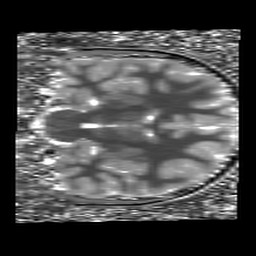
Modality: T1map
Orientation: coronal
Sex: female
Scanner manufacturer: siemens
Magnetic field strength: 3 T
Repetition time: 5 s
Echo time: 0.00355 s